Field crop: tomato
Growth stage: 1
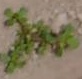
Species: portulaca